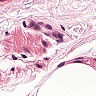
Metastatic tissue present: no